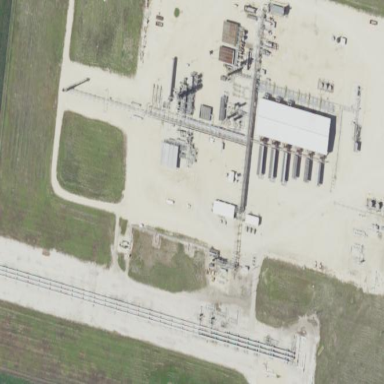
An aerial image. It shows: Industrial area dedicated to gas activities.